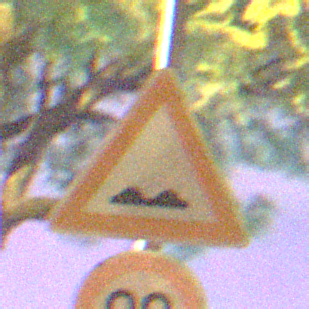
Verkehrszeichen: UnebeneFahrbahn
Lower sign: Geschwindigkeit90
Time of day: Night
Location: Outdoor (Suburban)
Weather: PartlyCloudy
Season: NotSpecified
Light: Artificial